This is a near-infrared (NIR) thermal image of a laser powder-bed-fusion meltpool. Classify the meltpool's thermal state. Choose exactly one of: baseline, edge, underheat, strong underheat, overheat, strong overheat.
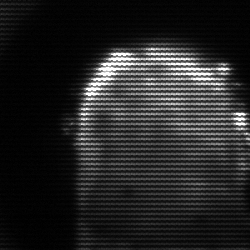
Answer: baseline